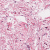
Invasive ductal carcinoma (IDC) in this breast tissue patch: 0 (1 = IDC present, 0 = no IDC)